Question: I use this website, <URL> it gives me different screen resolution that my mobile site will run on and it displays in the following output screen resolution/size:
- - - - - - - - - - - -
The only time I want to load the 'shorter.css' is when any of the following applies:
- - - -
This is the CSS for the 'wider.css':
'''
<!--
button:before {
content: " ";
display: inline-block;
background: url("../theImages/ste.png") no-repeat;
height: 38px;
line-height: 38px;
vertical-align: middle;
width: 52px;
margin-right: 20%;
}
button {
border: 1px solid rgba(0,0,0,0.3);
background: #eee;
color: #515151;
font-size: 24px;
font-weight: 700;
padding: 21px 34px;
text-decoration: none;
background: -webkit-gradient(linear, left bottom, left top, color-stop(0.21, rgb(203,203,203)), color-stop(0.58, rgb(227,226,226)));
background: -moz-linear-gradient(center bottom, rgb(203,203,203) 21%, rgb(227,226,226) 58%);
-moz-border-radius: 5px;
-webkit-border-radius: 5px;
border-radius: 5px;
-moz-box-shadow: 0 0 0 5px rgba(255,255,255,0.3) /* glass edge */, inset 0 1px 0 0 rgba(255,255,255,0.5) /* top highlight */, inset 0 -3px 0 0 rgba(0,0,0,0.5) /* bottom shadow */;
-webkit-box-shadow: 0 0 0 5px rgba(255,255,255,0.3), inset 0 1px 0 0 rgba(255,255,255,0.5), inset 0 -3px 0 0 rgba(0,0,0,0.5);
box-shadow: 0 0 0 5px rgba(255,255,255,0.3), inset 0 1px 0 0 rgba(255,255,255,0.5), inset 0 -3px 0 0 rgba(0,0,0,0.5);
text-shadow: 0 1px rgba(255,255,255,0.6);
}
button::-moz-focus-inner, a.button::-moz-focus-inner {
padding:0;
border:0;
}
button:hover, a.button:hover {
background: #cbcbcb;
cursor: pointer;
}
button:active, a.button:active {
background: #ccc;
padding: 22px 34px 20px; /* Bump down text */
-moz-box-shadow: 0 0 0 5px rgba(255,255,255,0.3), inset 0 -1px 0 0 rgba(255,255,255,0.5), inset 0 2px 5px 0 rgba(0,0,0,0.2);
-webkit-box-shadow: 0 0 0 5px rgba(255,255,255,0.3), inset 0 -1px 0 0 rgba(255,255,255,0.5), inset 0 2px 5px 0 rgba(0,0,0,0.2);
box-shadow: 0 0 0 5px rgba(255,255,255,0.3), inset 0 -1px 0 0 rgba(255,255,255,0.5), inset 0 2px 5px 0 rgba(0,0,0,0.2);
text-shadow: none;
}
.red {
background: #e1001a;
color: #fff;
background: -webkit-gradient(linear, left bottom, left top, color-stop(0.21, rgb(192,0,22)), color-stop(0.58, rgb(226,0,26)));
background: -moz-linear-gradient(center bottom, rgb(192,0,22) 21%, rgb(226,0,26) 58%);
text-shadow: 0 1px rgba(0,0,0,0.25);
}
.red:hover {
background: #cb0018;
text-shadow: 0 1px rgba(0,0,0,0);
}
.red:active {
background: #ae0014;
}
-->
'''
'shorter.css':
'''
<!--
button:before {
content: " ";
display: inline-block;
background: url("../theImages/ste.png") no-repeat;
height: 38px;
line-height: 38px;
vertical-align: middle;
width: 52px;
margin: 0 auto;
}
button {
border: 1px solid rgba(0,0,0,0.3);
background: #eee;
color: #515151;
font-size: 24px;
font-weight: 700;
padding: 21px 34px;
text-decoration: none;
background: -webkit-gradient(linear, left bottom, left top, color-stop(0.21, rgb(203,203,203)), color-stop(0.58, rgb(227,226,226)));
background: -moz-linear-gradient(center bottom, rgb(203,203,203) 21%, rgb(227,226,226) 58%);
-moz-border-radius: 5px;
-webkit-border-radius: 5px;
border-radius: 5px;
-moz-box-shadow: 0 0 0 5px rgba(255,255,255,0.3) /* glass edge */, inset 0 1px 0 0 rgba(255,255,255,0.5) /* top highlight */, inset 0 -3px 0 0 rgba(0,0,0,0.5) /* bottom shadow */;
-webkit-box-shadow: 0 0 0 5px rgba(255,255,255,0.3), inset 0 1px 0 0 rgba(255,255,255,0.5), inset 0 -3px 0 0 rgba(0,0,0,0.5);
box-shadow: 0 0 0 5px rgba(255,255,255,0.3), inset 0 1px 0 0 rgba(255,255,255,0.5), inset 0 -3px 0 0 rgba(0,0,0,0.5);
text-shadow: 0 1px rgba(255,255,255,0.6);
}
button::-moz-focus-inner, a.button::-moz-focus-inner {
padding:0;
border:0;
}
button:hover, a.button:hover {
background: #cbcbcb;
cursor: pointer;
}
button:active, a.button:active {
background: #ccc;
padding: 22px 34px 20px; /* Bump down text */
-moz-box-shadow: 0 0 0 5px rgba(255,255,255,0.3), inset 0 -1px 0 0 rgba(255,255,255,0.5), inset 0 2px 5px 0 rgba(0,0,0,0.2);
-webkit-box-shadow: 0 0 0 5px rgba(255,255,255,0.3), inset 0 -1px 0 0 rgba(255,255,255,0.5), inset 0 2px 5px 0 rgba(0,0,0,0.2);
box-shadow: 0 0 0 5px rgba(255,255,255,0.3), inset 0 -1px 0 0 rgba(255,255,255,0.5), inset 0 2px 5px 0 rgba(0,0,0,0.2);
text-shadow: none;
}
.red {
background: #e1001a;
color: #fff;
background: -webkit-gradient(linear, left bottom, left top, color-stop(0.21, rgb(192,0,22)), color-stop(0.58, rgb(226,0,26)));
background: -moz-linear-gradient(center bottom, rgb(192,0,22) 21%, rgb(226,0,26) 58%);
text-shadow: 0 1px rgba(0,0,0,0.25);
}
.red:hover {
background: #cb0018;
text-shadow: 0 1px rgba(0,0,0,0);
}
.red:active {
background: #ae0014;
}
-->
'''
The 'wider.css' is looking fine as there is a space between the text and image but for the 'shorter.css' the text and the image is too squashed together. How can I modify so there is a little space between the test and the image. Here is a screenshot:

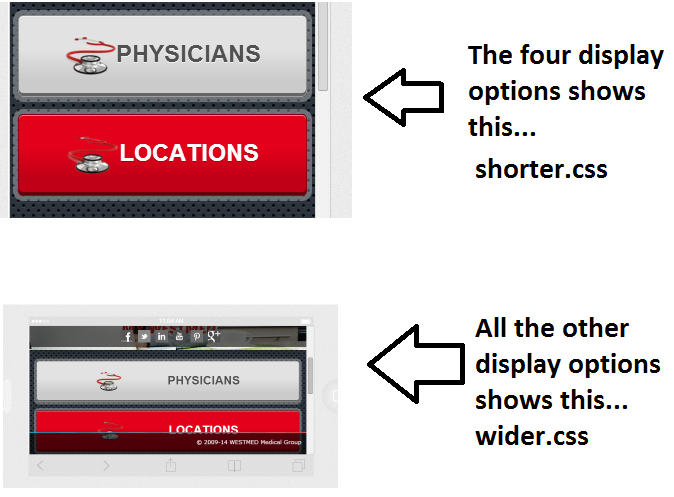
Answer: You can try jQueryUI plugin. They will save you a lot of time -
<URL>